Из одного куска нихромовой проволоки спаяли прямоугольный треугольник с катетами длиной $3 a$ и $4 a$. К трем сторонам проволочного треугольника подсоединили небольшие по размерам вольтметры так, что соединительные провода и стороны треугольника образуют квадраты (см. рисунок).  Вся конструкция находится в одной плоскости, перпендикулярно которой направлено однородное магнитное поле. Индукция поля изменяется со скоростью $\frac{\Delta B}{\Delta t}=k>0$. Сопротивления вольтметров намного больше сопротивления сторон треугольника.
Найдите показания вольтметров.
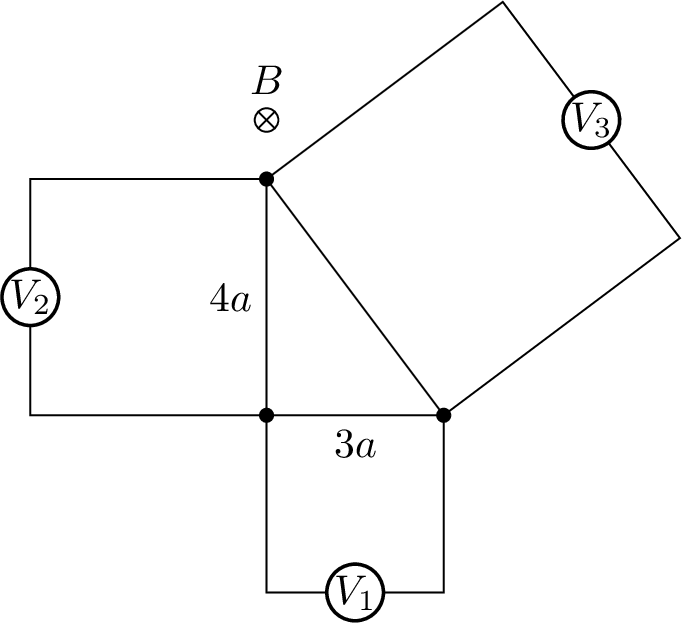
Решение: ЭДС в проволочном треугольном контуре направлена против часовой стрелки и равна $\mathscr{E}=6 k a^{2}$. Пусть сопротивления сторон треугольника равны $3 R$, $4 R$ и $5 R$. Тогда сила тока в треугольнике$$I=\frac{\mathscr{E}}{3 R+4 R+5 R}=\frac{k a^{2}}{2 R} .$$Этот ток направлен против часовой стрелки. Сила тока через вольтметры намного меньше $I$. ЭДС в контуре в виде квадрата со стороной $3 a$ равна $\mathscr{E}_{1}=9 k a^{2}$ и «направлена» против часовой стрелки. По второму правилу Кирхгофа для этого контура $\mathscr{E}_{1}=U_{1}- 3RI$. С учетом выражений для $\mathscr{E}_{1}$ и $I$ находим показания вольтметра $V_{1}$ :$$U_{1}=\mathscr{E}_{1}+3 R I=\frac{21}{2} k a^{2} .$$Аналогично находим показания вольтметров $V_{2}$ и $V_{3}$ :$$U_{2}=18 k a^{2}, \quad U_{3}=\frac{55}{2} k a^{2} .$$
Ответ: \begin{array}{l}U_{1}=\mathscr{E}_{1}+3 R I=\frac{21}{2} k a^{2} .\\U_{2}=18 k a^{2}.\\U_{3}=\frac{55}{2} k a^{2} .\end{array}
Темы:
T, Электромагнетизм, Всероссийские, Электромагнитная индукция, Напряжение